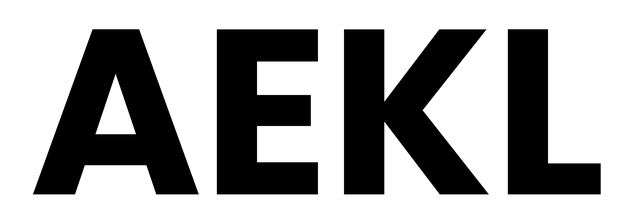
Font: Poppins-Bold